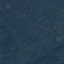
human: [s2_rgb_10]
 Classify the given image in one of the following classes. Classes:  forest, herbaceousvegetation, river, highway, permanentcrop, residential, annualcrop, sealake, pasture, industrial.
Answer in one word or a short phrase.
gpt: Forest